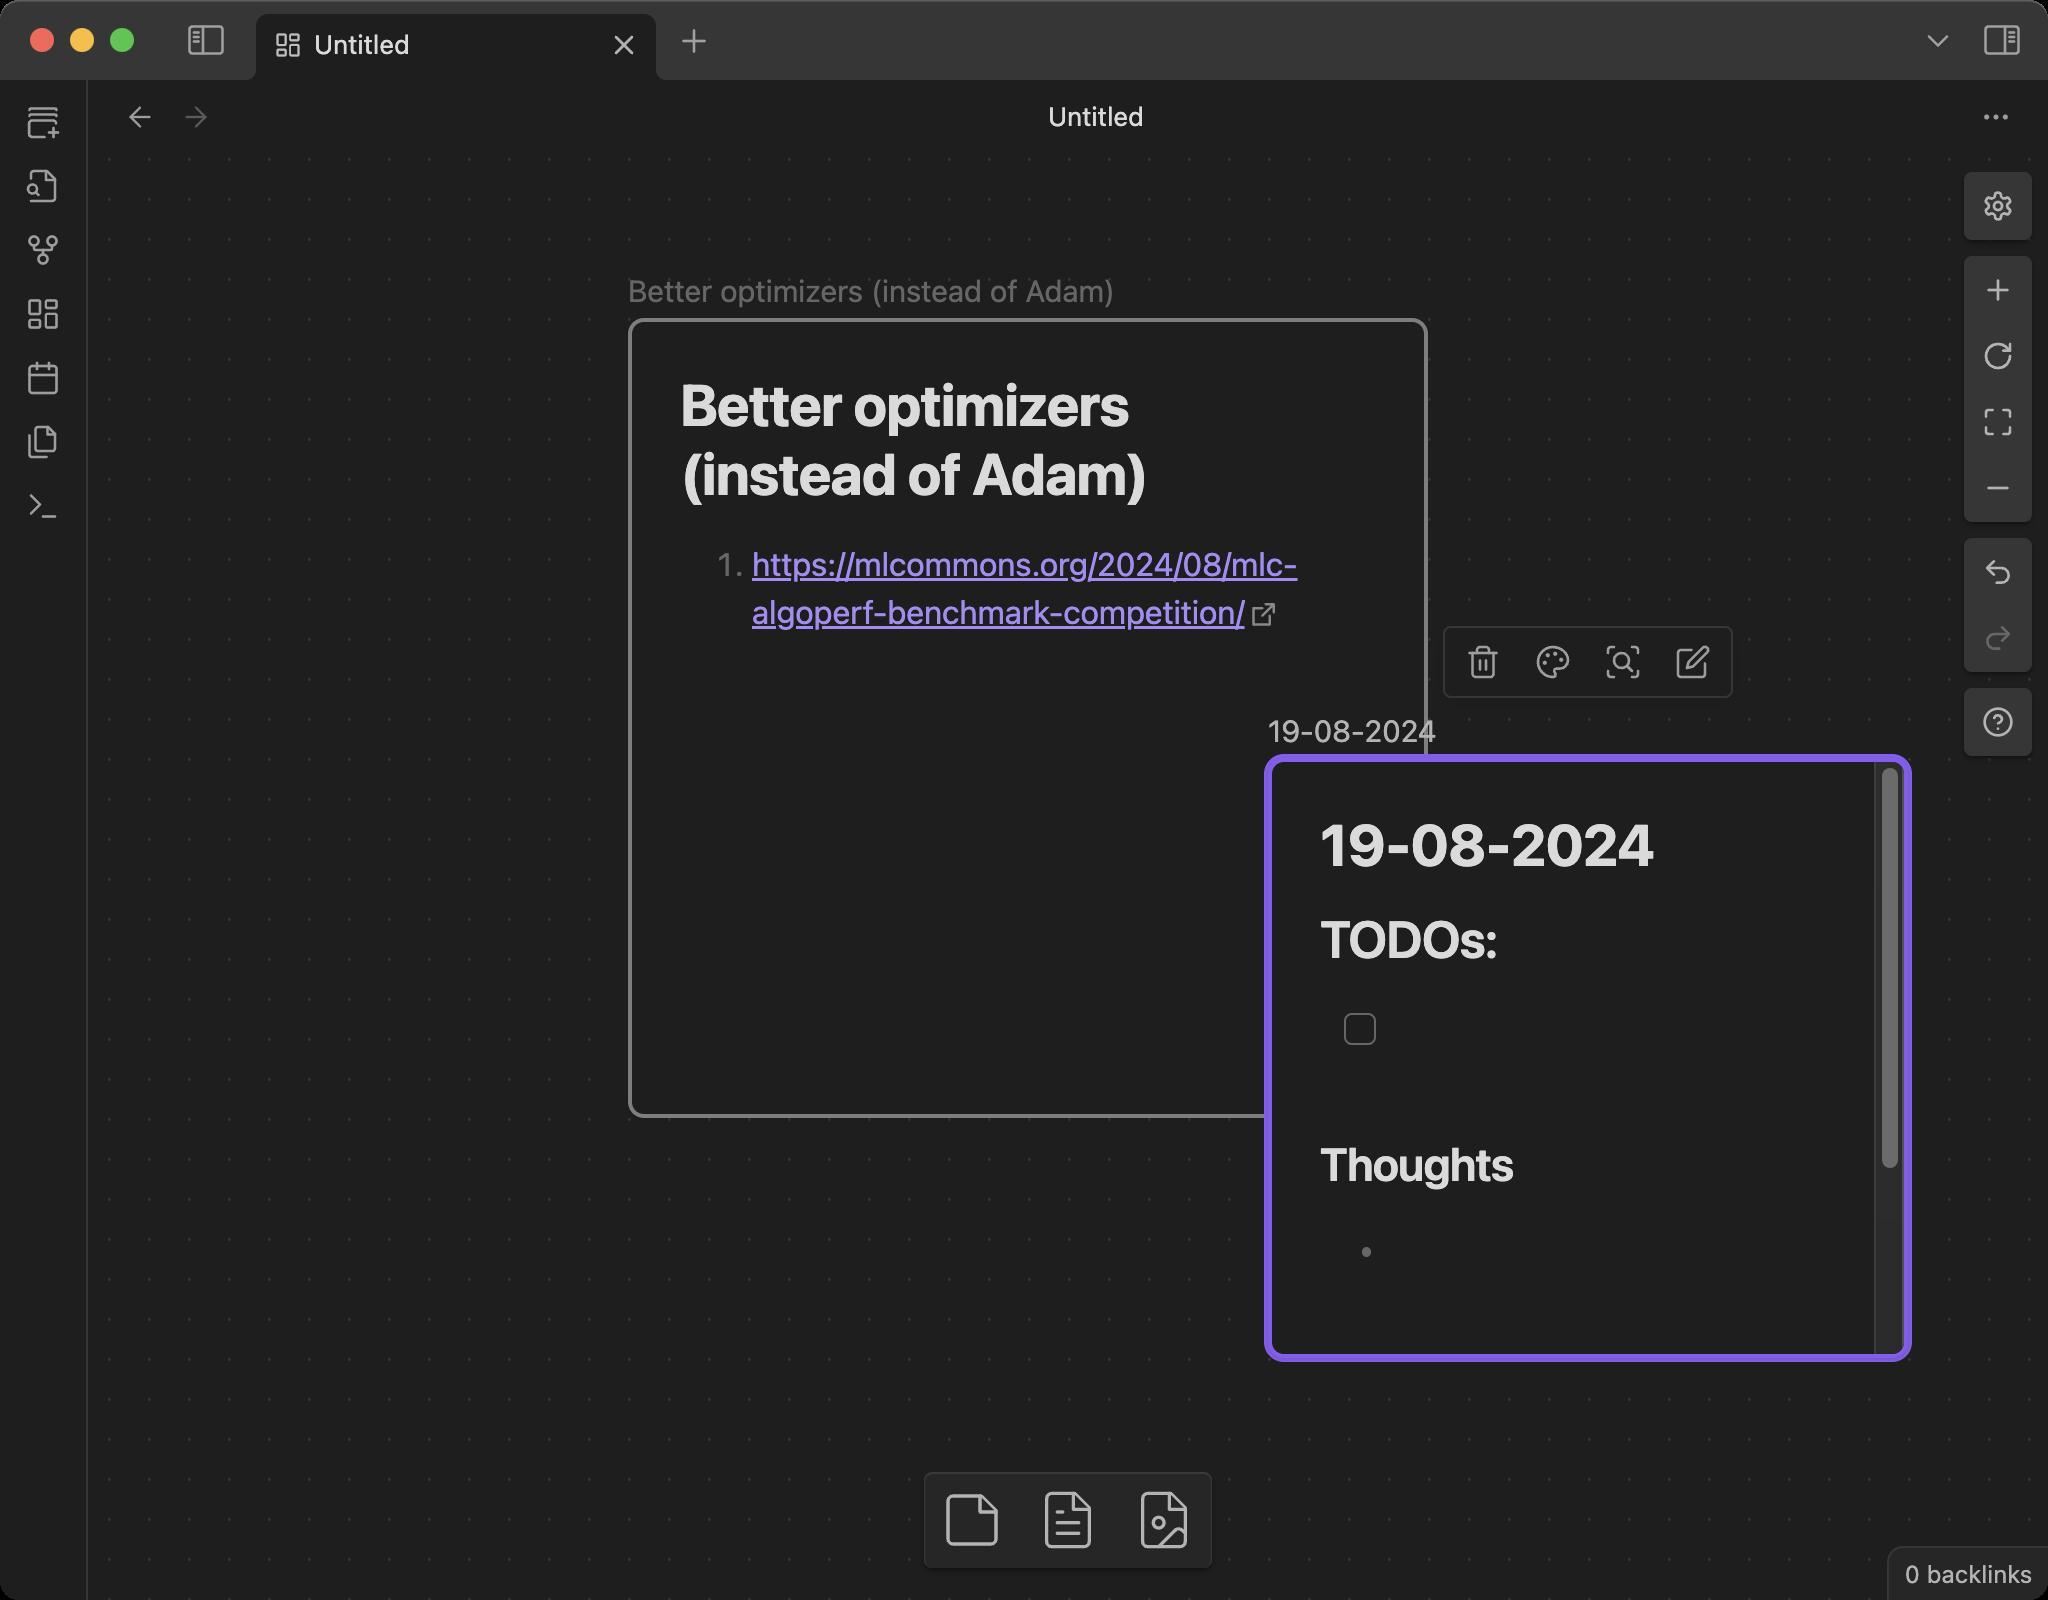
Accessibility tree:
{"name": "Untitled_-_Sophie's_vault_-_Obsidian_v1.6.7", "role": "AXWindow", "description": null, "role_description": "standard window", "value": null, "position": "325.00;113.00", "size": "1024;800", "children": [{"name": "", "role": "AXGroup", "description": "", "role_description": "group", "value": "", "position": "0.00;0.00", "size": "1024;800", "children": [{"name": "", "role": "AXGroup", "description": "", "role_description": "group", "value": "", "position": "0.00;0.00", "size": "1024;800", "children": [{"name": "", "role": "AXGroup", "description": "", "role_description": "group", "value": "", "position": "0.00;0.00", "size": "1024;800", "children": [{"name": "", "role": "AXGroup", "description": "", "role_description": "group", "value": "", "position": "0.00;0.00", "size": "1024;800", "children": [{"name": "Untitled_-_Sophie's_vault_-_Obsidian_v1.6.7", "role": "AXWebArea", "description": "", "role_description": "HTML content", "value": "", "position": "0.00;0.00", "size": "1024;800", "children": [{"name": "", "role": "AXGroup", "description": "", "role_description": "group", "value": "", "position": "0.00;0.00", "size": "1024;800", "children": [{"name": "", "role": "AXGroup", "description": "", "role_description": "group", "value": "", "position": "0.00;0.00", "size": "1024;800", "children": [{"name": "", "role": "AXGroup", "description": "", "role_description": "group", "value": "", "position": "0.00;0.00", "size": "1024;800", "children": [{"name": "", "role": "AXGroup", "description": "", "role_description": "group", "value": "", "position": "0.00;0.00", "size": "1024;800", "children": [{"name": "", "role": "AXGroup", "description": "", "role_description": "group", "value": "", "position": "0.00;40.00", "size": "44;760", "children": [{"name": "", "role": "AXGroup", "description": "Create new unique note", "role_description": "group", "value": "", "position": "7.00;48.00", "size": "30;26", "children": [{"name": "", "role": "AXImage", "description": "", "role_description": "image", "value": "", "position": "13.00;52.00", "size": "18;18", "children": []}]}, {"name": "", "role": "AXGroup", "description": "Open quick switcher", "role_description": "group", "value": "", "position": "7.00;80.00", "size": "30;26", "children": [{"name": "", "role": "AXImage", "description": "", "role_description": "image", "value": "", "position": "13.00;84.00", "size": "18;18", "children": []}]}, {"name": "", "role": "AXGroup", "description": "Open graph view", "role_description": "group", "value": "", "position": "7.00;112.00", "size": "30;26", "children": [{"name": "", "role": "AXImage", "description": "", "role_description": "image", "value": "", "position": "13.00;116.00", "size": "18;18", "children": []}]}, {"name": "", "role": "AXGroup", "description": "Create new canvas", "role_description": "group", "value": "", "position": "7.00;144.00", "size": "30;26", "children": [{"name": "", "role": "AXImage", "description": "", "role_description": "image", "value": "", "position": "13.00;148.00", "size": "18;18", "children": []}]}, {"name": "", "role": "AXGroup", "description": "Open today's daily note", "role_description": "group", "value": "", "position": "7.00;176.00", "size": "30;26", "children": [{"name": "", "role": "AXImage", "description": "", "role_description": "image", "value": "", "position": "13.00;180.00", "size": "18;18", "children": []}]}, {"name": "", "role": "AXGroup", "description": "Insert template", "role_description": "group", "value": "", "position": "7.00;208.00", "size": "30;26", "children": [{"name": "", "role": "AXImage", "description": "", "role_description": "image", "value": "", "position": "13.00;212.00", "size": "18;18", "children": []}]}, {"name": "", "role": "AXGroup", "description": "Open command palette", "role_description": "group", "value": "", "position": "7.00;240.00", "size": "30;26", "children": [{"name": "", "role": "AXImage", "description": "", "role_description": "image", "value": "", "position": "13.00;244.00", "size": "18;18", "children": []}]}]}, {"name": "", "role": "AXGroup", "description": "", "role_description": "group", "value": "", "position": "44.00;0.00", "size": "980;800", "children": [{"name": "", "role": "AXGroup", "description": "", "role_description": "group", "value": "", "position": "44.00;0.00", "size": "980;800", "children": [{"name": "", "role": "AXGroup", "description": "", "role_description": "group", "value": "", "position": "44.00;0.00", "size": "980;40", "children": [{"name": "", "role": "AXGroup", "description": "", "role_description": "group", "value": "", "position": "88.00;0.00", "size": "30;39", "children": [{"name": "", "role": "AXGroup", "description": "", "role_description": "group", "value": "", "position": "88.00;8.00", "size": "30;24", "children": [{"name": "", "role": "AXImage", "description": "", "role_description": "image", "value": "", "position": "94.00;11.00", "size": "18;18", "children": []}]}]}, {"name": "", "role": "AXGroup", "description": "", "role_description": "group", "value": "", "position": "113.00;6.00", "size": "230;34", "children": [{"name": "", "role": "AXGroup", "description": "Untitled", "role_description": "group", "value": "", "position": "128.00;7.00", "size": "200;33", "children": [{"name": "", "role": "AXGroup", "description": "", "role_description": "group", "value": "", "position": "131.00;8.00", "size": "194;29", "children": [{"name": "", "role": "AXGroup", "description": "", "role_description": "group", "value": "", "position": "137.00;15.00", "size": "18;15", "children": [{"name": "", "role": "AXImage", "description": "", "role_description": "image", "value": "", "position": "137.00;15.00", "size": "14;15", "children": []}]}, {"name": "", "role": "AXGroup", "description": "", "role_description": "group", "value": "", "position": "157.00;14.00", "size": "143;17", "children": [{"name": "", "role": "AXStaticText", "description": "", "role_description": "text", "value": "Untitled", "position": "157.00;14.00", "size": "48;16", "children": []}]}, {"name": "", "role": "AXGroup", "description": "Close", "role_description": "group", "value": "", "position": "302.00;12.00", "size": "20;21", "children": [{"name": "", "role": "AXImage", "description": "", "role_description": "image", "value": "", "position": "304.00;14.00", "size": "16;17", "children": []}]}]}]}]}, {"name": "", "role": "AXGroup", "description": "", "role_description": "group", "value": "", "position": "334.00;0.00", "size": "26;39", "children": [{"name": "", "role": "AXGroup", "description": "New tab", "role_description": "group", "value": "", "position": "334.00;8.00", "size": "26;26", "children": [{"name": "", "role": "AXImage", "description": "", "role_description": "image", "value": "", "position": "338.00;12.00", "size": "18;18", "children": []}]}]}, {"name": "", "role": "AXGroup", "description": "", "role_description": "group", "value": "", "position": "956.00;0.00", "size": "26;39", "children": [{"name": "", "role": "AXGroup", "description": "", "role_description": "group", "value": "", "position": "956.00;8.00", "size": "26;26", "children": [{"name": "", "role": "AXImage", "description": "", "role_description": "image", "value": "", "position": "960.00;12.00", "size": "18;18", "children": []}]}]}, {"name": "", "role": "AXGroup", "description": "", "role_description": "group", "value": "", "position": "986.00;0.00", "size": "38;39", "children": [{"name": "", "role": "AXGroup", "description": "", "role_description": "group", "value": "", "position": "986.00;8.00", "size": "30;24", "children": [{"name": "", "role": "AXImage", "description": "", "role_description": "image", "value": "", "position": "992.00;11.00", "size": "18;18", "children": []}]}]}]}, {"name": "", "role": "AXGroup", "description": "", "role_description": "group", "value": "", "position": "44.00;40.00", "size": "980;760", "children": [{"name": "", "role": "AXGroup", "description": "", "role_description": "group", "value": "", "position": "44.00;40.00", "size": "980;760", "children": [{"name": "", "role": "AXGroup", "description": "", "role_description": "group", "value": "", "position": "44.00;40.00", "size": "980;760", "children": [{"name": "", "role": "AXGroup", "description": "", "role_description": "group", "value": "", "position": "44.00;40.00", "size": "980;39", "children": [{"name": "", "role": "AXButton", "description": "Navigate back", "role_description": "button", "value": "", "position": "56.00;47.00", "size": "28;24", "children": [{"name": "", "role": "AXImage", "description": "", "role_description": "image", "value": "", "position": "62.00;51.00", "size": "16;16", "children": []}]}, {"name": "", "role": "AXButton", "description": "Navigate forward", "role_description": "button", "value": "", "position": "84.00;47.00", "size": "28;24", "children": [{"name": "", "role": "AXImage", "description": "", "role_description": "image", "value": "", "position": "90.00;51.00", "size": "16;16", "children": []}]}, {"name": "", "role": "AXGroup", "description": "", "role_description": "group", "value": "", "position": "120.00;40.00", "size": "856;38", "children": [{"name": "", "role": "AXTextArea", "description": "", "role_description": "text entry area", "value": "Untitled", "position": "524.00;50.00", "size": "48;17", "children": [{"name": "", "role": "AXStaticText", "description": "", "role_description": "text", "value": "Untitled", "position": "524.00;51.00", "size": "48;15", "children": []}]}]}, {"name": "", "role": "AXButton", "description": "More options", "role_description": "button", "value": "", "position": "984.00;47.00", "size": "28;24", "children": [{"name": "", "role": "AXImage", "description": "", "role_description": "image", "value": "", "position": "990.00;51.00", "size": "16;16", "children": []}]}]}, {"name": "", "role": "AXGroup", "description": "", "role_description": "group", "value": "", "position": "44.00;78.00", "size": "980;722", "children": [{"name": "", "role": "AXGroup", "description": "Drag to add card Drag to add note from vault Drag to add media from vault Canvas settings Zoom in Reset zoom Zoom to fit (⇧ 1) Zoom out Undo Redo Canvas help Better optimizers (instead of Adam) https://mlcommons.org/2024/08/mlc-algoperf-benchmark-competition/ Better optimizers (instead of Adam) 19-08-2024 ​ TODOs: ​ Thoughts ​ ​ ​ Takeaways (to archive somehow): ​ ​ 19-08-2024 Remove Set color Zoom to selection (⇧ 2) Edit", "role_description": "group", "value": "", "position": "44.00;78.00", "size": "980;722", "children": [{"name": "", "role": "AXImage", "description": "", "role_description": "image", "value": "", "position": "44.00;78.00", "size": "980;722", "children": []}, {"name": "", "role": "AXGroup", "description": "", "role_description": "group", "value": "", "position": "462.00;736.00", "size": "144;48", "children": [{"name": "", "role": "AXGroup", "description": "Drag to add card", "role_description": "group", "value": "", "position": "462.00;736.00", "size": "48;48", "children": [{"name": "", "role": "AXImage", "description": "", "role_description": "image", "value": "", "position": "470.00;744.00", "size": "32;32", "children": []}]}, {"name": "", "role": "AXGroup", "description": "Drag to add note from vault", "role_description": "group", "value": "", "position": "510.00;736.00", "size": "48;48", "children": [{"name": "", "role": "AXImage", "description": "", "role_description": "image", "value": "", "position": "518.00;744.00", "size": "32;32", "children": []}]}, {"name": "", "role": "AXGroup", "description": "Drag to add media from vault", "role_description": "group", "value": "", "position": "558.00;736.00", "size": "48;48", "children": [{"name": "", "role": "AXImage", "description": "", "role_description": "image", "value": "", "position": "566.00;744.00", "size": "32;32", "children": []}]}]}, {"name": "", "role": "AXGroup", "description": "", "role_description": "group", "value": "", "position": "982.00;86.00", "size": "34;293", "children": [{"name": "", "role": "AXGroup", "description": "", "role_description": "group", "value": "", "position": "982.00;86.00", "size": "34;35", "children": [{"name": "", "role": "AXGroup", "description": "Canvas settings", "role_description": "group", "value": "", "position": "983.00;87.00", "size": "32;33", "children": [{"name": "", "role": "AXImage", "description": "", "role_description": "image", "value": "", "position": "991.00;95.00", "size": "16;17", "children": []}]}]}, {"name": "", "role": "AXGroup", "description": "", "role_description": "group", "value": "", "position": "982.00;128.00", "size": "34;134", "children": [{"name": "", "role": "AXGroup", "description": "Zoom in", "role_description": "group", "value": "", "position": "983.00;129.00", "size": "32;34", "children": [{"name": "", "role": "AXImage", "description": "", "role_description": "image", "value": "", "position": "991.00;137.00", "size": "16;17", "children": []}]}, {"name": "", "role": "AXGroup", "description": "Reset zoom", "role_description": "group", "value": "", "position": "983.00;162.00", "size": "32;34", "children": [{"name": "", "role": "AXImage", "description": "", "role_description": "image", "value": "", "position": "991.00;170.00", "size": "16;17", "children": []}]}, {"name": "", "role": "AXGroup", "description": "Zoom to fit (⇧ 1)", "role_description": "group", "value": "", "position": "983.00;195.00", "size": "32;34", "children": [{"name": "", "role": "AXImage", "description": "", "role_description": "image", "value": "", "position": "991.00;203.00", "size": "16;17", "children": []}]}, {"name": "", "role": "AXGroup", "description": "Zoom out", "role_description": "group", "value": "", "position": "983.00;228.00", "size": "32;33", "children": [{"name": "", "role": "AXImage", "description": "", "role_description": "image", "value": "", "position": "991.00;236.00", "size": "16;17", "children": []}]}]}, {"name": "", "role": "AXGroup", "description": "", "role_description": "group", "value": "", "position": "982.00;269.00", "size": "34;68", "children": [{"name": "", "role": "AXGroup", "description": "Undo", "role_description": "group", "value": "", "position": "983.00;270.00", "size": "32;34", "children": [{"name": "", "role": "AXImage", "description": "", "role_description": "image", "value": "", "position": "991.00;278.00", "size": "16;17", "children": []}]}, {"name": "", "role": "AXGroup", "description": "Redo", "role_description": "group", "value": "", "position": "983.00;303.00", "size": "32;33", "children": [{"name": "", "role": "AXImage", "description": "", "role_description": "image", "value": "", "position": "991.00;311.00", "size": "16;17", "children": []}]}]}, {"name": "", "role": "AXGroup", "description": "", "role_description": "group", "value": "", "position": "982.00;344.00", "size": "34;35", "children": [{"name": "", "role": "AXGroup", "description": "Canvas help", "role_description": "group", "value": "", "position": "983.00;345.00", "size": "32;33", "children": [{"name": "", "role": "AXImage", "description": "", "role_description": "image", "value": "", "position": "991.00;353.00", "size": "16;17", "children": []}]}]}]}, {"name": "", "role": "AXGroup", "description": "", "role_description": "group", "value": "", "position": "534.00;439.00", "size": "490;361", "children": [{"name": "", "role": "AXImage", "description": "", "role_description": "image", "value": "", "position": "534.00;439.00", "size": "490;361", "children": []}, {"name": "", "role": "AXImage", "description": "", "role_description": "image", "value": "", "position": "534.00;439.00", "size": "490;361", "children": []}, {"name": "", "role": "AXGroup", "description": "", "role_description": "group", "value": "", "position": "314.00;159.00", "size": "400;401", "children": [{"name": "", "role": "AXGroup", "description": "", "role_description": "group", "value": "", "position": "314.00;159.00", "size": "400;401", "children": [{"name": "", "role": "AXGroup", "description": "", "role_description": "group", "value": "", "position": "316.00;161.00", "size": "396;397", "children": [{"name": "", "role": "AXGroup", "description": "", "role_description": "group", "value": "", "position": "316.00;161.00", "size": "396;397", "children": [{"name": "", "role": "AXGroup", "description": "", "role_description": "group", "value": "", "position": "340.00;185.00", "size": "333;349", "children": [{"name": "", "role": "AXTextArea", "description": "", "role_description": "text entry area", "value": "Better optimizers (instead of Adam)", "position": "340.00;185.00", "size": "333;70", "children": [{"name": "", "role": "AXStaticText", "description": "", "role_description": "text", "value": "Better optimizers (instead of Adam)", "position": "340.00;185.00", "size": "235;69", "children": []}]}, {"name": "", "role": "AXList", "description": "", "role_description": "content list", "value": "", "position": "340.00;269.00", "size": "333;51", "children": [{"name": "", "role": "AXGroup", "description": "", "role_description": "group", "value": "", "position": "376.00;269.00", "size": "297;51", "children": [{"name": "", "role": "AXListMarker", "description": "", "role_description": "AXListMarker", "value": "1. ", "position": "358.00;270.00", "size": "18;24", "children": []}, {"name": "", "role": "AXLink", "description": "https://mlcommons.org/2024/08/mlc-algoperf-benchmark-competition/", "role_description": "link", "value": "", "position": "376.00;272.00", "size": "273;44", "children": [{"name": "", "role": "AXStaticText", "description": "", "role_description": "text", "value": "https://mlcommons.org/2024/08/mlc-algoperf-benchmark-competition/", "position": "376.00;272.00", "size": "273;44", "children": []}]}]}]}]}]}]}, {"name": "", "role": "AXGroup", "description": "", "role_description": "group", "value": "", "position": "316.00;161.00", "size": "396;397", "children": []}]}, {"name": "", "role": "AXGroup", "description": "", "role_description": "group", "value": "", "position": "314.00;136.00", "size": "244;20", "children": [{"name": "", "role": "AXStaticText", "description": "", "role_description": "text", "value": "Better optimizers (instead of Adam)", "position": "314.00;137.00", "size": "244;18", "children": []}]}]}, {"name": "", "role": "AXGroup", "description": "", "role_description": "group", "value": "", "position": "634.00;379.00", "size": "320;301", "children": [{"name": "", "role": "AXGroup", "description": "", "role_description": "group", "value": "", "position": "634.00;379.00", "size": "320;301", "children": [{"name": "", "role": "AXGroup", "description": "", "role_description": "group", "value": "", "position": "636.00;381.00", "size": "316;297", "children": [{"name": "", "role": "AXGroup", "description": "", "role_description": "group", "value": "", "position": "636.00;381.00", "size": "316;297", "children": [{"name": "", "role": "AXGroup", "description": "", "role_description": "group", "value": "", "position": "660.00;405.00", "size": "253;273", "children": [{"name": "", "role": "AXTextArea", "description": "", "role_description": "text entry area", "value": "19-08-2024", "position": "660.00;405.00", "size": "253;35", "children": [{"name": "", "role": "AXStaticText", "description": "", "role_description": "text", "value": "19-08-2024", "position": "660.00;405.00", "size": "168;35", "children": []}]}, {"name": "​_TODOs:", "role": "AXHeading", "description": "", "role_description": "heading", "value": "", "position": "660.00;454.00", "size": "253;31", "children": [{"name": "", "role": "AXGroup", "description": "", "role_description": "group", "value": "", "position": "952.00;677.00", "size": "0;1", "children": [{"name": "", "role": "AXStaticText", "description": "", "role_description": "text", "value": "​", "position": "644.00;454.00", "size": "0;31", "children": []}]}, {"name": "", "role": "AXImage", "description": "", "role_description": "image", "value": "", "position": "644.00;465.00", "size": "10;10", "children": []}, {"name": "", "role": "AXStaticText", "description": "", "role_description": "text", "value": "TODOs:", "position": "660.00;454.00", "size": "89;31", "children": []}]}, {"name": "", "role": "AXList", "description": "", "role_description": "content list", "value": "", "position": "660.00;501.00", "size": "253;27", "children": [{"name": "", "role": "AXGroup", "description": "", "role_description": "group", "value": "", "position": "696.00;501.00", "size": "217;27", "children": [{"name": "", "role": "AXCheckBox", "description": "", "role_description": "checkbox", "value": "", "position": "672.00;507.00", "size": "16;16", "children": []}]}]}, {"name": "​_Thoughts", "role": "AXHeading", "description": "", "role_description": "heading", "value": "", "position": "660.00;567.00", "size": "253;30", "children": [{"name": "", "role": "AXGroup", "description": "", "role_description": "group", "value": "", "position": "952.00;677.00", "size": "0;1", "children": [{"name": "", "role": "AXStaticText", "description": "", "role_description": "text", "value": "​", "position": "644.00;568.00", "size": "0;28", "children": []}]}, {"name": "", "role": "AXImage", "description": "", "role_description": "image", "value": "", "position": "644.00;577.00", "size": "10;11", "children": []}, {"name": "", "role": "AXStaticText", "description": "", "role_description": "text", "value": "Thoughts", "position": "660.00;568.00", "size": "97;28", "children": []}]}, {"name": "", "role": "AXList", "description": "", "role_description": "content list", "value": "", "position": "660.00;613.00", "size": "253;27", "children": [{"name": "", "role": "AXGroup", "description": "", "role_description": "group", "value": "", "position": "696.00;613.00", "size": "217;27", "children": [{"name": "", "role": "AXListMarker", "description": "", "role_description": "AXListMarker", "value": "​", "position": "952.00;677.00", "size": "0;1", "children": []}, {"name": "", "role": "AXGroup", "description": "", "role_description": "group", "value": "", "position": "952.00;677.00", "size": "0;1", "children": [{"name": "", "role": "AXStaticText", "description": "", "role_description": "text", "value": "​", "position": "683.00;617.00", "size": "0;19", "children": []}]}, {"name": "", "role": "AXGroup", "description": "", "role_description": "group", "value": "", "position": "681.00;624.00", "size": "5;5", "children": [{"name": "", "role": "AXStaticText", "description": "", "role_description": "text", "value": "​", "position": "681.00;626.00", "size": "0;20", "children": []}]}]}]}, {"name": "​_Takeaways_(to_archive_somehow):", "role": "AXHeading", "description": "", "role_description": "heading", "value": "", "position": "660.00;677.00", "size": "253;1", "children": [{"name": "", "role": "AXGroup", "description": "", "role_description": "group", "value": "", "position": "952.00;677.00", "size": "0;1", "children": [{"name": "", "role": "AXStaticText", "description": "", "role_description": "text", "value": "​", "position": "644.00;677.00", "size": "0;1", "children": []}]}, {"name": "", "role": "AXImage", "description": "", "role_description": "image", "value": "", "position": "644.00;677.00", "size": "10;1", "children": []}, {"name": "", "role": "AXStaticText", "description": "", "role_description": "text", "value": "Takeaways (to archive somehow):", "position": "660.00;677.00", "size": "249;1", "children": []}]}, {"name": "", "role": "AXList", "description": "", "role_description": "content list", "value": "", "position": "660.00;677.00", "size": "253;1", "children": [{"name": "", "role": "AXGroup", "description": "", "role_description": "group", "value": "", "position": "696.00;677.00", "size": "217;1", "children": [{"name": "", "role": "AXListMarker", "description": "", "role_description": "AXListMarker", "value": "​", "position": "952.00;677.00", "size": "0;1", "children": []}, {"name": "", "role": "AXGroup", "description": "", "role_description": "group", "value": "", "position": "952.00;677.00", "size": "0;1", "children": [{"name": "", "role": "AXStaticText", "description": "", "role_description": "text", "value": "​", "position": "683.00;677.00", "size": "0;1", "children": []}]}, {"name": "", "role": "AXGroup", "description": "", "role_description": "group", "value": "", "position": "681.00;677.00", "size": "5;1", "children": [{"name": "", "role": "AXStaticText", "description": "", "role_description": "text", "value": "​", "position": "681.00;677.00", "size": "0;1", "children": []}]}]}]}]}]}]}]}, {"name": "", "role": "AXGroup", "description": "", "role_description": "group", "value": "", "position": "634.00;356.00", "size": "85;20", "children": [{"name": "", "role": "AXStaticText", "description": "", "role_description": "text", "value": "19-08-2024", "position": "634.00;357.00", "size": "85;18", "children": []}]}]}]}, {"name": "", "role": "AXGroup", "description": "", "role_description": "group", "value": "", "position": "722.00;313.00", "size": "145;37", "children": [{"name": "", "role": "AXGroup", "description": "", "role_description": "group", "value": "", "position": "722.00;313.00", "size": "145;37", "children": [{"name": "", "role": "AXButton", "description": "Remove", "role_description": "button", "value": "", "position": "725.00;316.00", "size": "34;31", "children": [{"name": "", "role": "AXImage", "description": "", "role_description": "image", "value": "", "position": "733.00;322.00", "size": "18;19", "children": []}]}, {"name": "", "role": "AXButton", "description": "Set color", "role_description": "button", "value": "", "position": "760.00;316.00", "size": "34;31", "children": [{"name": "", "role": "AXImage", "description": "", "role_description": "image", "value": "", "position": "768.00;322.00", "size": "18;19", "children": []}]}, {"name": "", "role": "AXButton", "description": "Zoom to selection (⇧ 2)", "role_description": "button", "value": "", "position": "795.00;316.00", "size": "34;31", "children": [{"name": "", "role": "AXImage", "description": "", "role_description": "image", "value": "", "position": "803.00;322.00", "size": "18;19", "children": []}]}, {"name": "", "role": "AXButton", "description": "Edit", "role_description": "button", "value": "", "position": "830.00;316.00", "size": "34;31", "children": [{"name": "", "role": "AXImage", "description": "", "role_description": "image", "value": "", "position": "838.00;322.00", "size": "18;19", "children": []}]}]}]}]}]}]}]}]}]}]}]}]}, {"name": "", "role": "AXGroup", "description": "", "role_description": "group", "value": "", "position": "943.00;773.00", "size": "81;27", "children": [{"name": "", "role": "AXGroup", "description": "", "role_description": "group", "value": "", "position": "948.00;778.00", "size": "72;18", "children": [{"name": "", "role": "AXStaticText", "description": "", "role_description": "text", "value": "0 backlinks", "position": "952.00;780.00", "size": "64;14", "children": []}]}]}]}]}]}]}]}]}]}, {"name": null, "role": "AXButton", "description": null, "role_description": "close button", "value": null, "position": "14.00;12.00", "size": "14;16", "children": []}, {"name": null, "role": "AXButton", "description": null, "role_description": "full screen button", "value": null, "position": "54.00;12.00", "size": "14;16", "children": [{"name": null, "role": "AXGroup", "description": null, "role_description": "group", "value": null, "position": "54.00;12.00", "size": "14;16", "children": [{"name": null, "role": "AXGroup", "description": null, "role_description": "group", "value": null, "position": "54.00;12.00", "size": "14;16", "children": []}]}]}, {"name": null, "role": "AXButton", "description": null, "role_description": "minimize button", "value": null, "position": "34.00;12.00", "size": "14;16", "children": []}]}